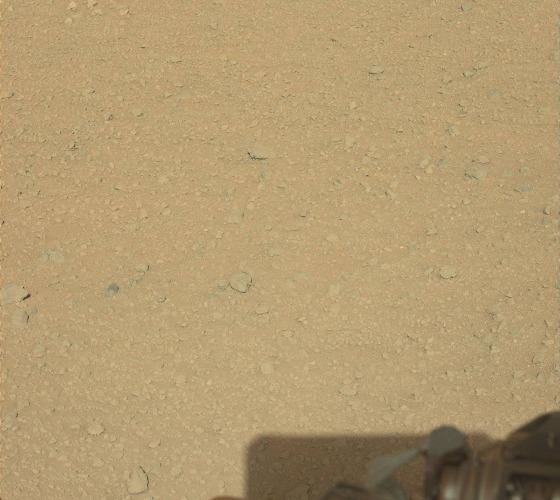
Terrain classes present: Background, Gravel / Sand / Soil, Rock, Shadow